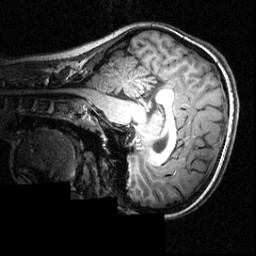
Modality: T1w
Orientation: sagittal
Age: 18
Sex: female
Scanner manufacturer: siemens
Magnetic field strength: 3.951 T
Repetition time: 1.5 s
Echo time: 0.00335 s